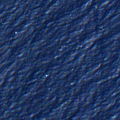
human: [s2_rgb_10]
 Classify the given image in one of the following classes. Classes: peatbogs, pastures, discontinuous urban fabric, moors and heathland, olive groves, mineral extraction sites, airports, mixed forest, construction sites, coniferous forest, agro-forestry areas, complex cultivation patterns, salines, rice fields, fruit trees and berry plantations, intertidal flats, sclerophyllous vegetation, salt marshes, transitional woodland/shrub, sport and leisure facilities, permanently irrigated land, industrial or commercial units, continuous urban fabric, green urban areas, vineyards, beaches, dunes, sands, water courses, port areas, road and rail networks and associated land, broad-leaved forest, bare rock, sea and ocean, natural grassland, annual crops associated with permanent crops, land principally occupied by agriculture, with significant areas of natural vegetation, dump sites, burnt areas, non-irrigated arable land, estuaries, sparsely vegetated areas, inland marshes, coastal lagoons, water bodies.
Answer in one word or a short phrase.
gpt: sea and ocean